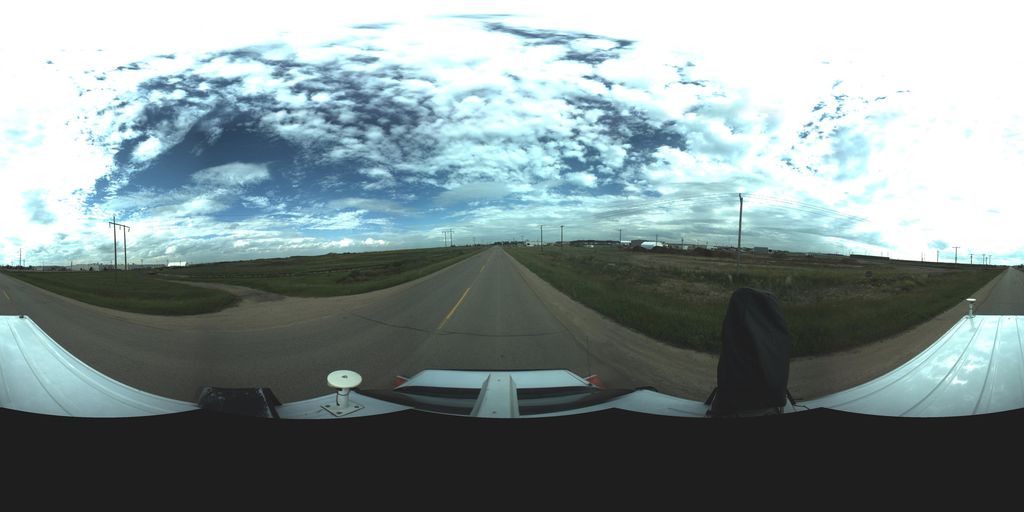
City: saskatoon